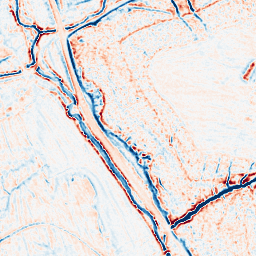
Category: edge_preserving
Decomposition family: bilateral
Decomposition parameters: d: 9
sigma_color: 100
sigma_space: 25
Upsampling method: bilinear
Upsampling parameters: scale: 2
Upsampling scale: 2